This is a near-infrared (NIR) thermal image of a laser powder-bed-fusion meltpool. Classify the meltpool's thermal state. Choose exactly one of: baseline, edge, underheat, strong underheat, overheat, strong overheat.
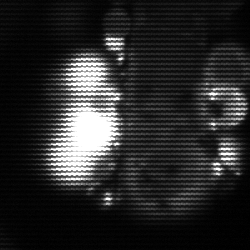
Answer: strong underheat